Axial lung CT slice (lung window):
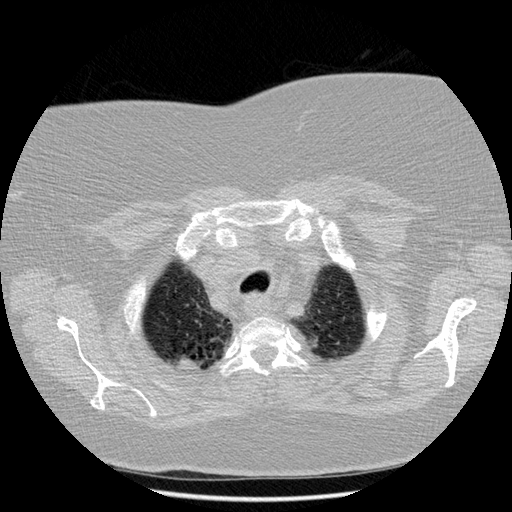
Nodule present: no